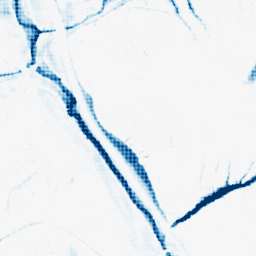
Category: morphological
Decomposition family: morphological_ellipse
Decomposition parameters: operation: closing
width: 10
height: 20
Upsampling method: sinc_hamming
Upsampling parameters: scale: 4
kernel_size: 4
Upsampling scale: 4